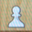
Piece: wP